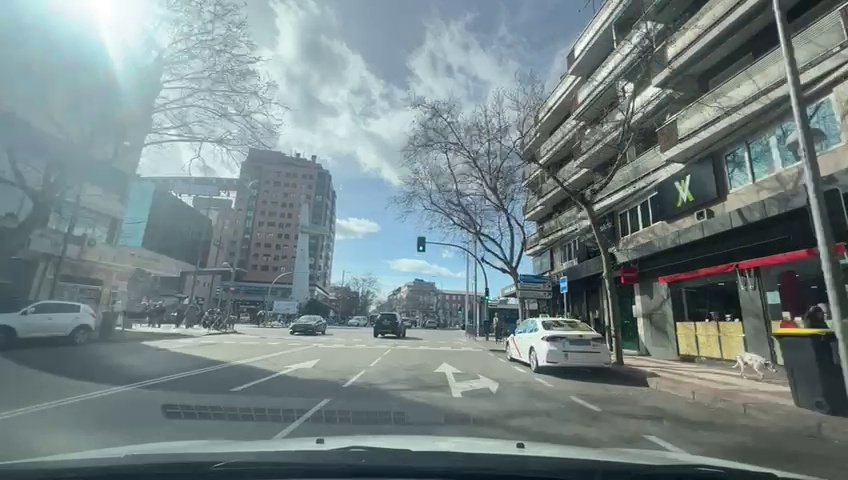
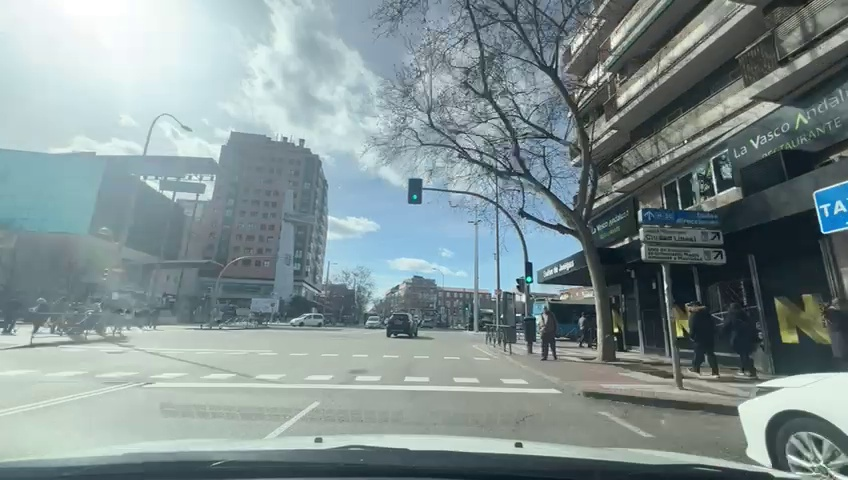
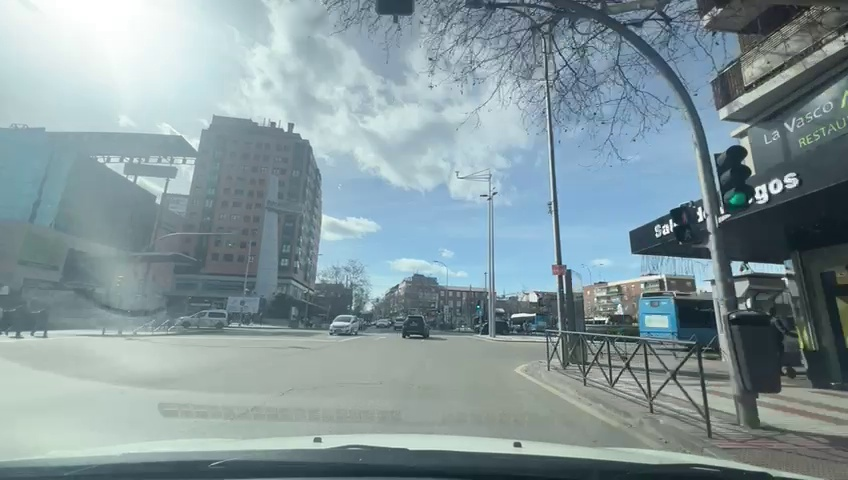
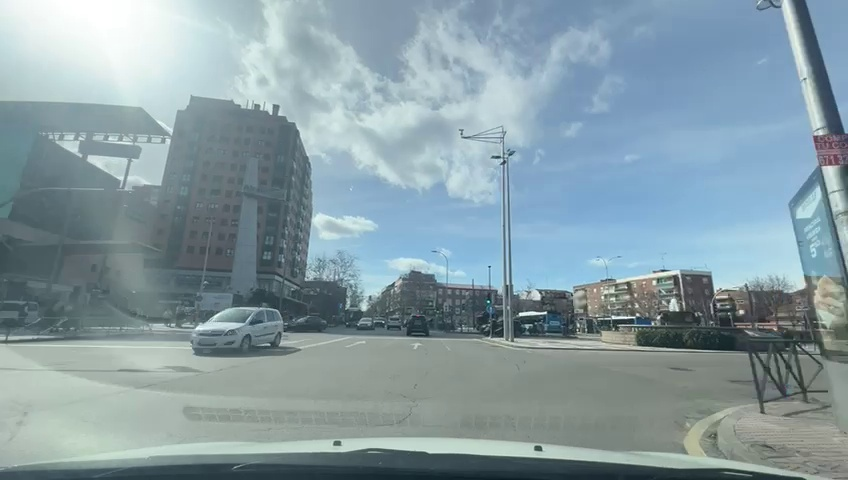
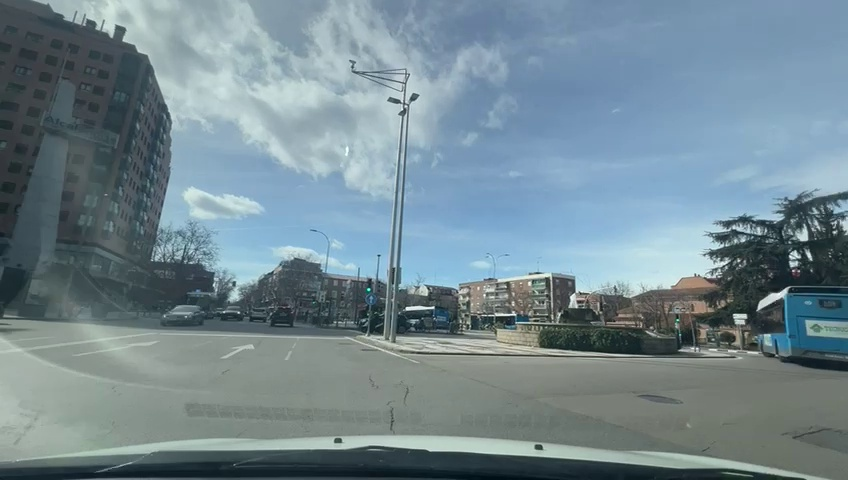
Situation: empty
Question: Could a pedestrian's current path intersect with the trajectory of the ego vehicle?
Answer: No
Reasoning: No, as the light for pedestrian is red because the traffic light is green, they will wait.

Situation: empty
Question: Are pedestrians, cyclists or motorbikes moving alongside the ego vehicle on the left side?
Answer: No
Reasoning: there can not be seen any pedestrians, cyclists or motorbikes moving alongside the ego vehicle on the left side

Situation: empty
Question: Is the ego vehicle currently traveling within an acceleration or merge lane?
Answer: No
Reasoning: The ego vehicle is traveling within the normal lane.

Situation: empty
Question: Is there an adjacent acceleration lane merging into the ego lane?
Answer: No
Reasoning: the car is entering a square and there is no acceleration lane merging